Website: lowes
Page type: billing-address
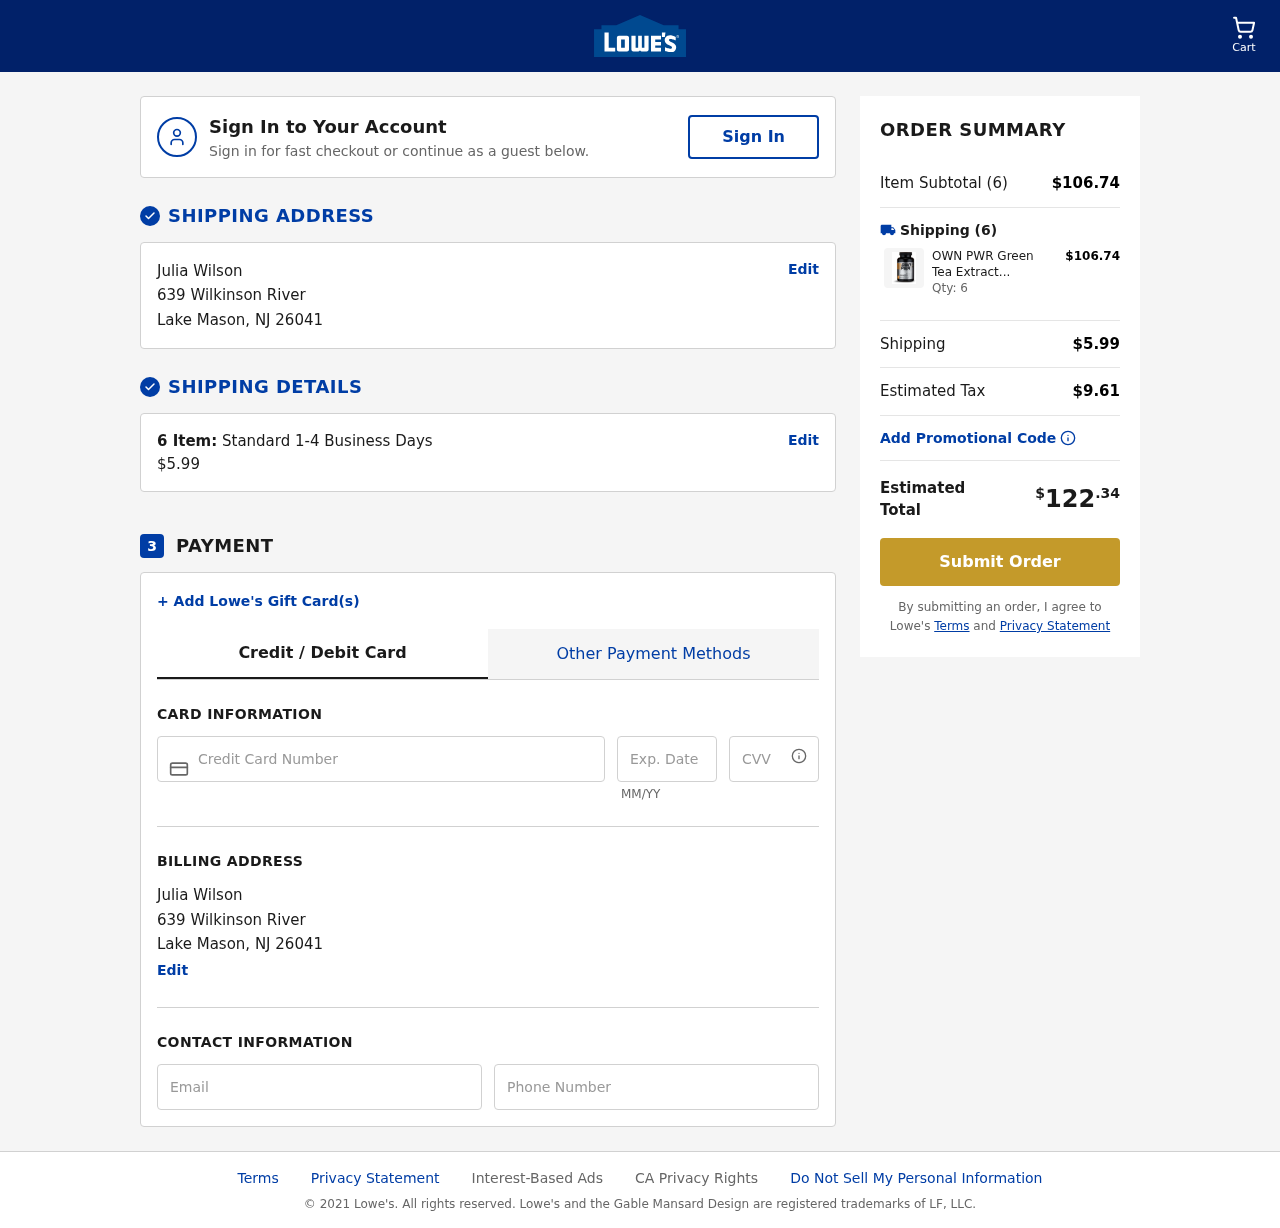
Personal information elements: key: PII_CARD_CVV
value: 008
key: PII_CARD_EXPIRY
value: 05/26
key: PII_CARD_NUMBER
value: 5481 7699 3075 6801
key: PII_CITY
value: Lake Mason
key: PII_EMAIL
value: juliawilson@gmail.com
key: PII_FULLNAME
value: Julia Wilson
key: PII_PHONE
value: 4755963200
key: PII_POSTCODE
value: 26041
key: PII_STATE_ABBR
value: NJ
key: PII_STREET
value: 639 Wilkinson River
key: PII_FULLNAME2
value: Julia Wilson
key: PII_CITY2
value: Lake Mason
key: PII_STATE_ABBR2
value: NJ
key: PII_POSTCODE_FULL
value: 26041
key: PII_POSTCODE_NUMERIC
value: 26041
Product elements: key: PRODUCT1_NAME
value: OWN PWR Green Tea Extract 500 MG with 250 MG EGCG, 120 Capsules, 4 Month Supply
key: PRODUCT1_PRICE
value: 17.79
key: PRODUCT1_QUANTITY
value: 6
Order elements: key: ORDER_NUM_ITEMS
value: Cart
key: ORDER_NUM_ITEMS
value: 6 Item:
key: ORDER_NUM_ITEMS
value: Item Subtotal (6)
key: ORDER_SHIPPING_COST
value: $5.99
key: ORDER_SUBTOTAL
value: $106.74
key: ORDER_TAX
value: $9.61
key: ORDER_TOTAL
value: $122.34